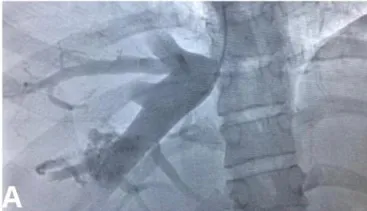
Images from intraoperative phlebography of the suprahepatic vein followed by balloon angioplasty in the first intervention. In (A), phlebography demonstrating hepatic vein stasis, caused by stenosis of the suprahepatic vein outflow.
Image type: radiology (x_ray)